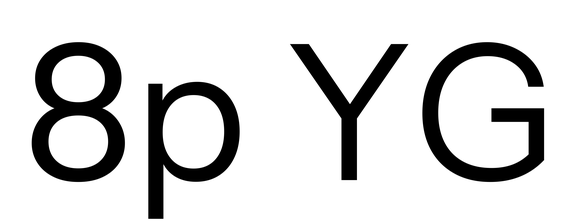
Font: InstrumentSans_Regular